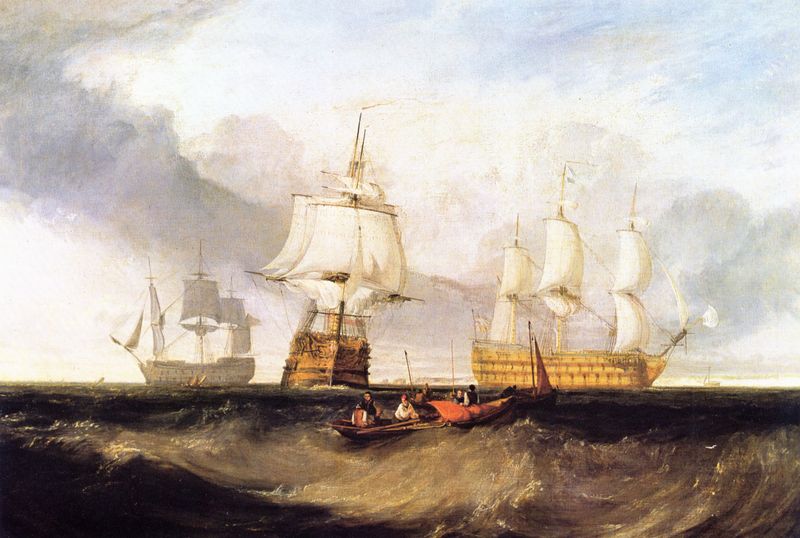
Titel: Die Victory bei der Rückkehr aus Trafalgar
Künstler: William Turner
Standort: Yale
Institution: Yale Center for British Art, Paul Mellon Collection
Schlagwörter: blau, dunkel, gemälde, himmel, meer, schatten, wasser, weiß, wolken, gelb, menschen, ocker, see, braun, grau, hell, holz, licht, männer, orange, schwarz, ölbild, rot, wolke, beige, malerei, hemd, horizont, wind, gewässer, sonne, drei, boot, boote, ruder, gischt, schiff, schiffe, segel, segelschiffe, welle, wellen, düster, fahne, mast, segelschiff, bug, masten, schaum, möwe, schiffbruch, seestück, sturm, turner, wellengang, wetter, wogen, ruderboot, rudern, weste, fregatte, segelboote, takelage, ozean, segeln, segler, kanone, helligkeit, windig, quer, regatta, floss, sonnenschein, schaumkronen, windhose, marine, längs, rettung, beiboot, wettbewerb, schifffahrt, seeleute, dreimaster, rettungsboot, himmel wolken, william turner, manöver, tagellage, piraten, raue see, viermaster, sse, harpunen, landungsboot, au, linienschiff